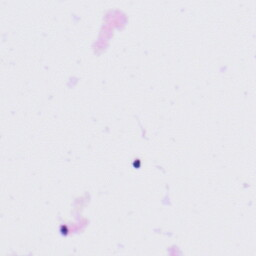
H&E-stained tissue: Tonsil